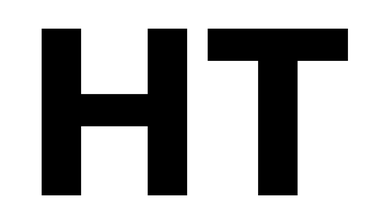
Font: Inter_ExtraBold